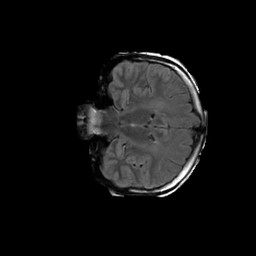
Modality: FLAIR
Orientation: coronal
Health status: ill
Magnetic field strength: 3 T